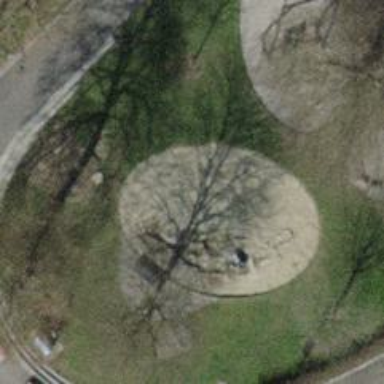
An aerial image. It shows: Playground with water feature.